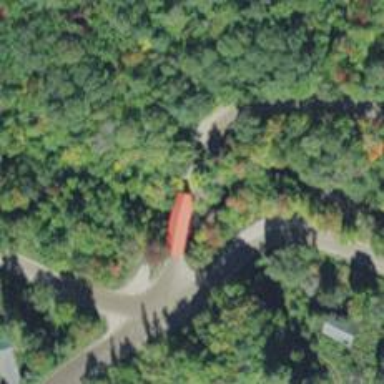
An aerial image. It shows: Covered bridge on residential road.